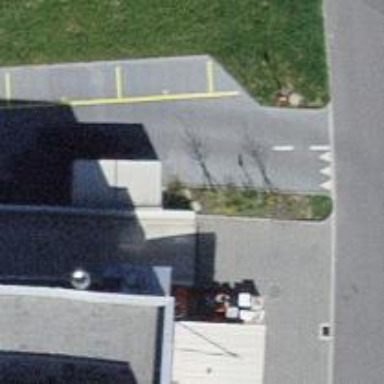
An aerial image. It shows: Asphalt service road.